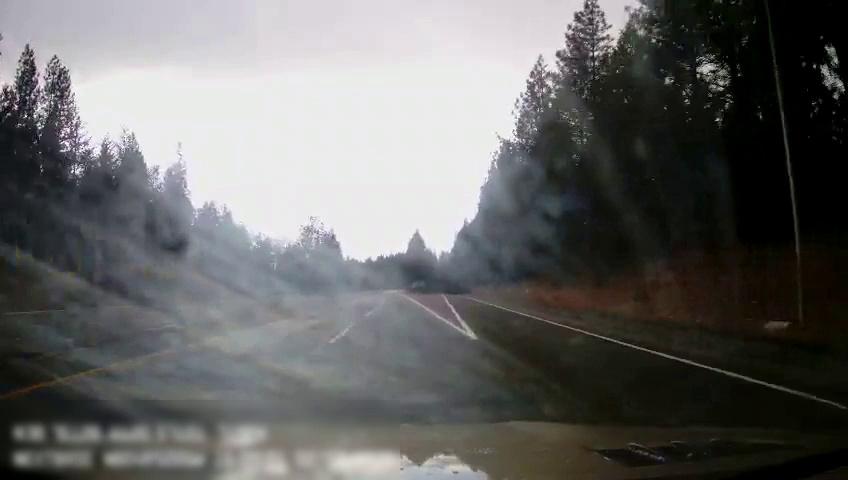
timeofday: Day
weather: Cloudy
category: Drivable Space
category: Lanes | Current Lane
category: Lanes | Current Lane
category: Lanes | Alternate Lane
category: Lanes | Alternate Lane
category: Lanes | Alternate Lane